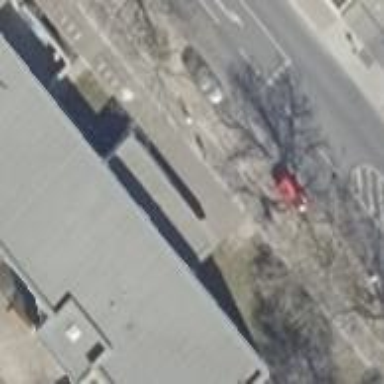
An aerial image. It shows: Street-side parking area with sett surface.